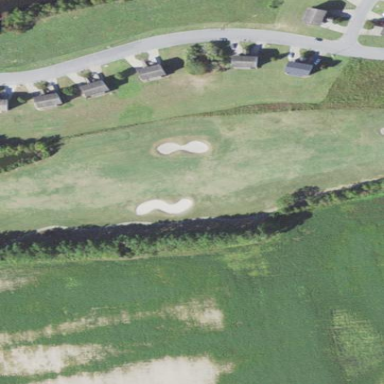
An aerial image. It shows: Scenic golf fairway.